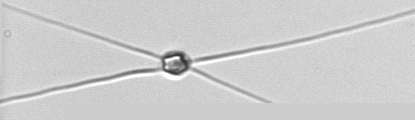
Label: Chaetoceros_danicus